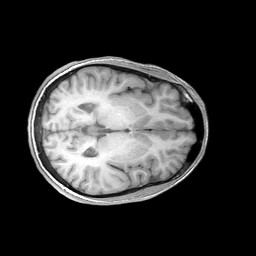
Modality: T1w
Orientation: axial
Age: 21
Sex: male
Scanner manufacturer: ge
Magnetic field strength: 3 T
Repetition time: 0.0073 s
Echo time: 0.003 s